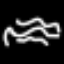
Label: squiggle